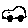
Label: car